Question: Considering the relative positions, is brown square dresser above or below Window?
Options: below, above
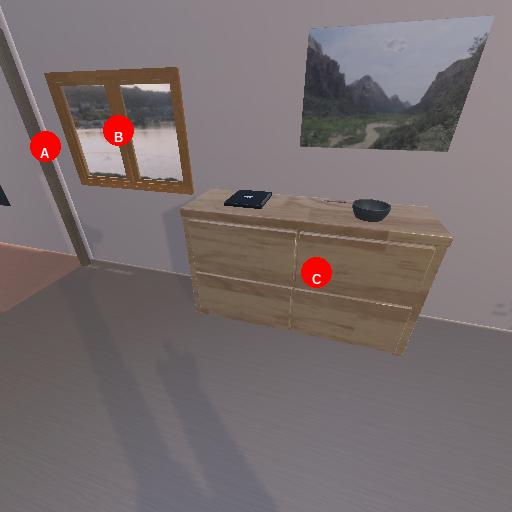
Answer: below